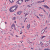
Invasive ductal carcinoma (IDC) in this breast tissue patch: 1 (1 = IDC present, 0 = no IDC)